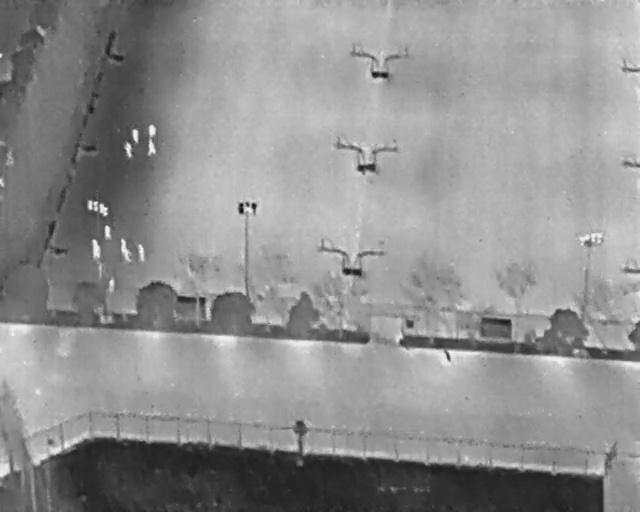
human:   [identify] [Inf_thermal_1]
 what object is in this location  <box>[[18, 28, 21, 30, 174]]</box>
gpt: <ref>1 medium person at the top left</ref>